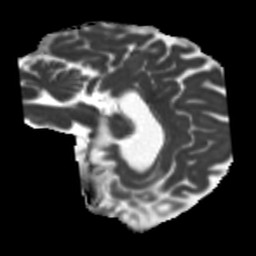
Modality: MD
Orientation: sagittal
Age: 40
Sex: male
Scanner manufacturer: siemens
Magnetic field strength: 3 T
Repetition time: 5.25 s
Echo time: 0.08 s